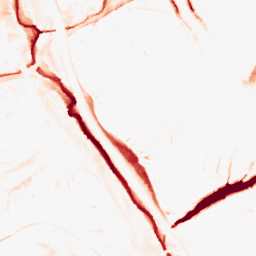
Category: morphological
Decomposition family: tophat
Decomposition parameters: size: 10
mode: black
Upsampling method: bspline
Upsampling parameters: scale: 2
Upsampling scale: 2